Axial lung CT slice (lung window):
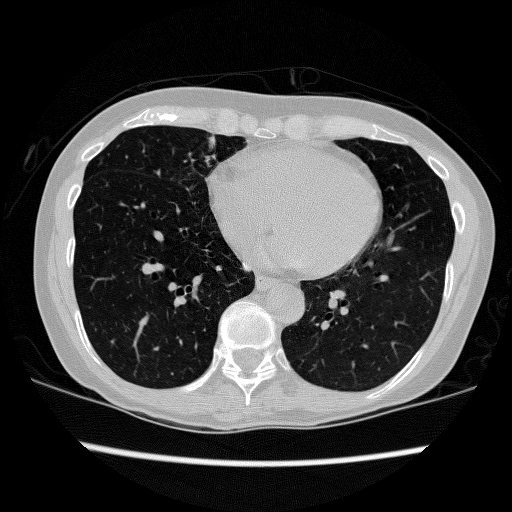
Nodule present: no